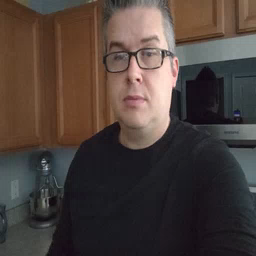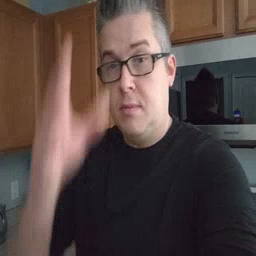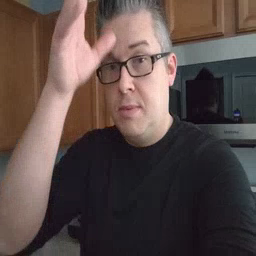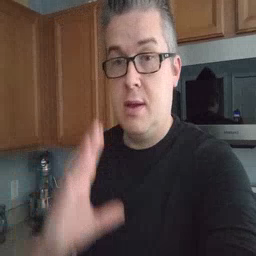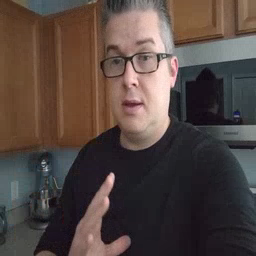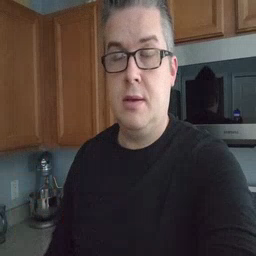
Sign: man